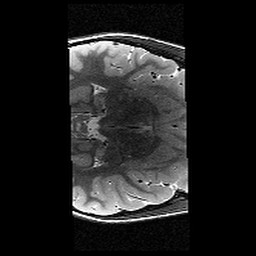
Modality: T2w
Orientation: axial
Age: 12
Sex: female
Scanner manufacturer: siemens
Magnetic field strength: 3 T
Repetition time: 9.23 s
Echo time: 0.067 s